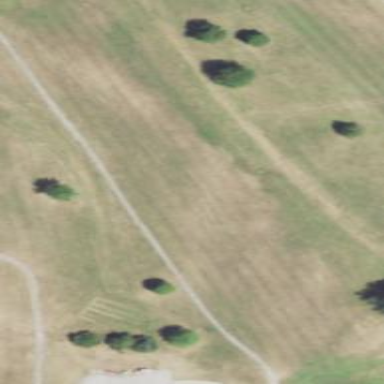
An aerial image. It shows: Grassy area designated as golf fairway.